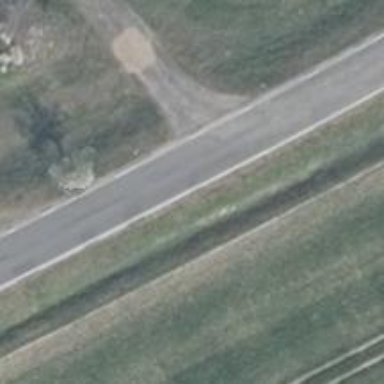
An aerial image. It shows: Secondary road with asphalt surface.